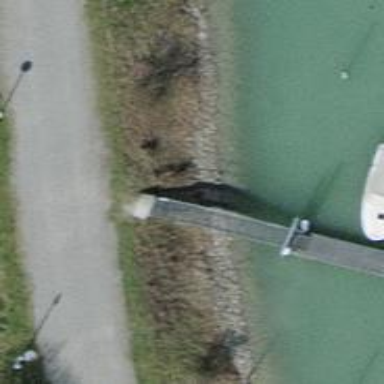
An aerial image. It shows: Man-made pier.